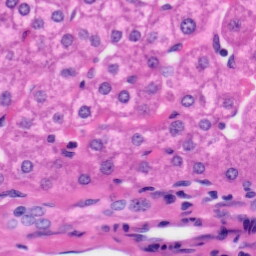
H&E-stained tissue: Liver